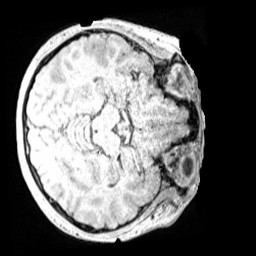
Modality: MP2RAGE
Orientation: axial
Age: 13
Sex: male
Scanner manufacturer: siemens
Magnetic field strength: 3 T
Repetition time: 4 s
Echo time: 0.00299 s